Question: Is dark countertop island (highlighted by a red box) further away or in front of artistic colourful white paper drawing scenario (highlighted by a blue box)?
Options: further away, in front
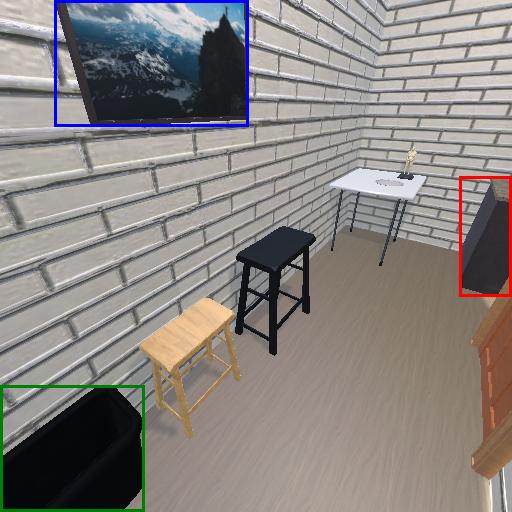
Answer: further away